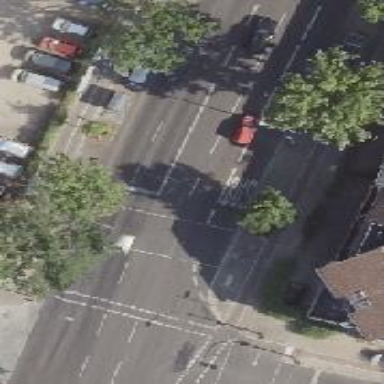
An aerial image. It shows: Road with traffic signals controlling the flow of traffic.